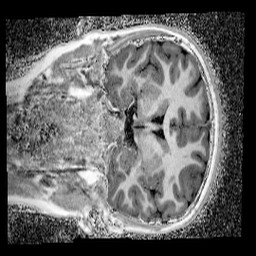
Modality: UNIT1_denoised
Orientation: coronal
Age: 11
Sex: male
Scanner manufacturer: siemens
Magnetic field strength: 3 T
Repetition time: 4 s
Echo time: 0.00299 s